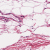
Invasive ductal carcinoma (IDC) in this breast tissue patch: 0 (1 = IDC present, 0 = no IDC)